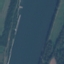
Land use / land cover: River